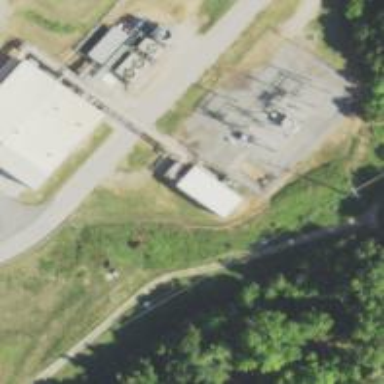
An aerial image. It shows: Industrial power substation enclosed by fence.